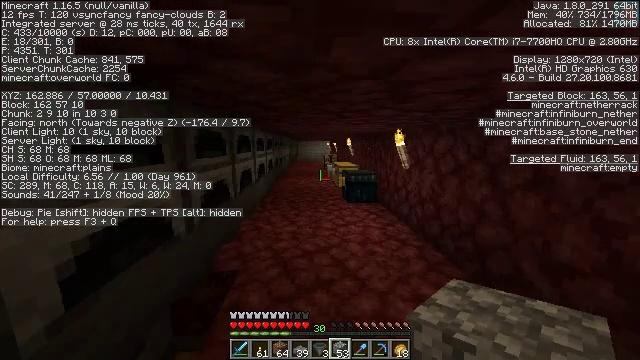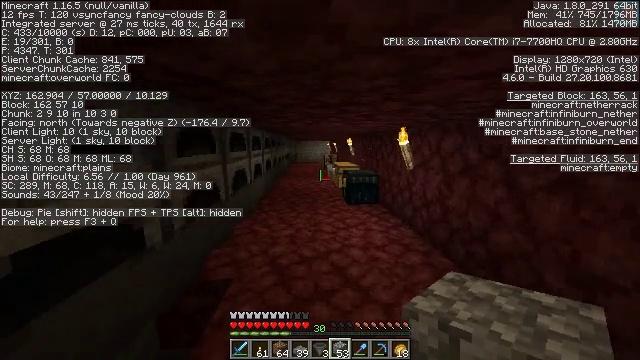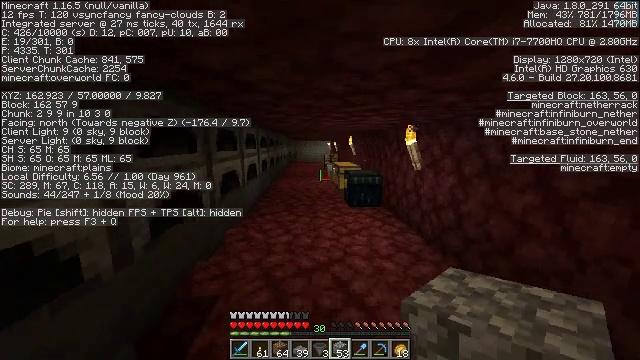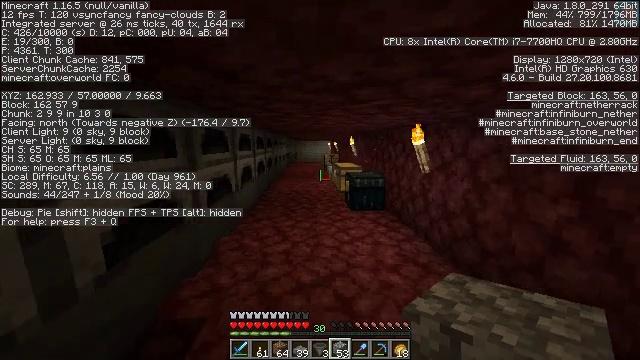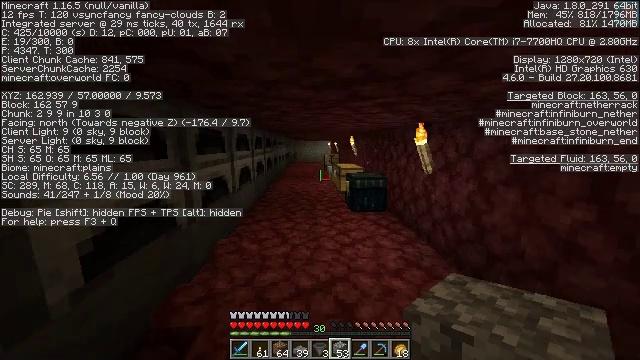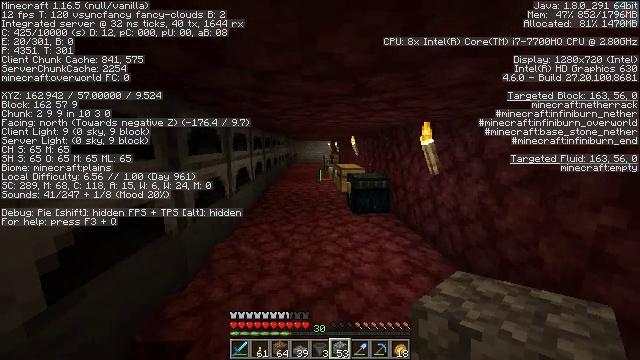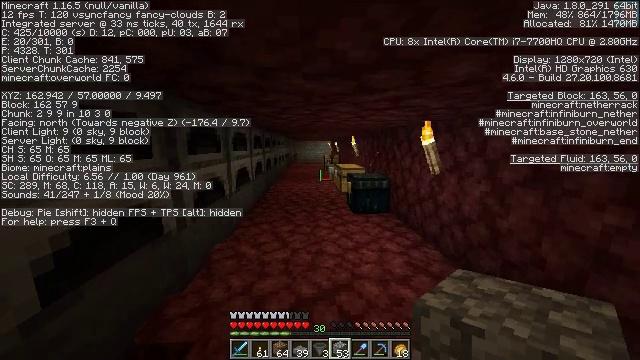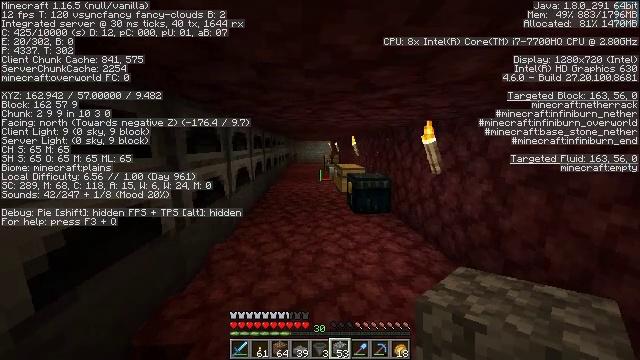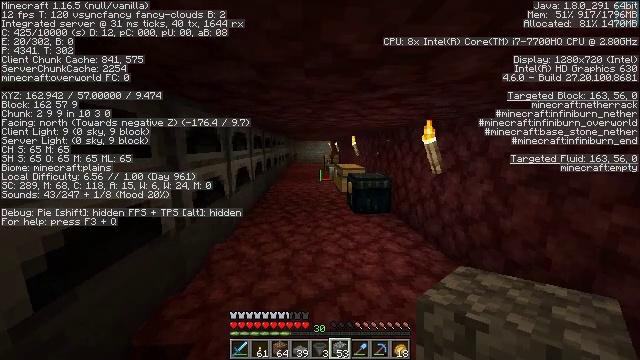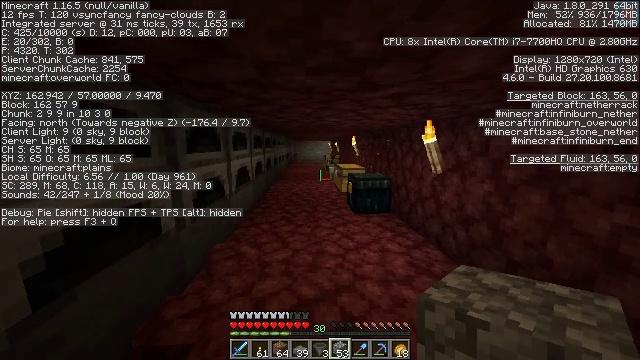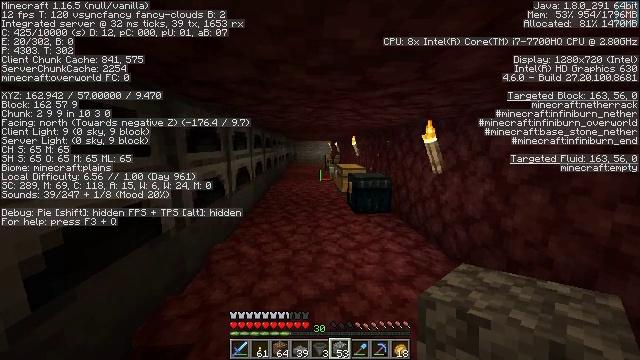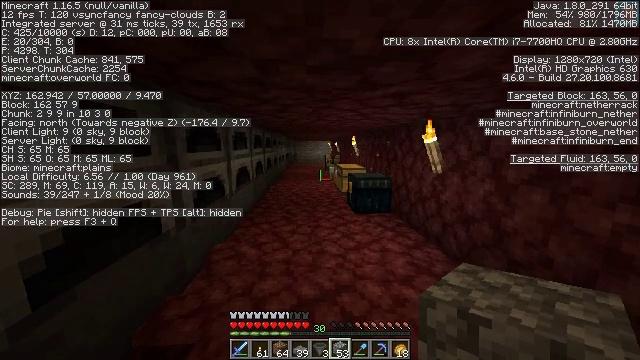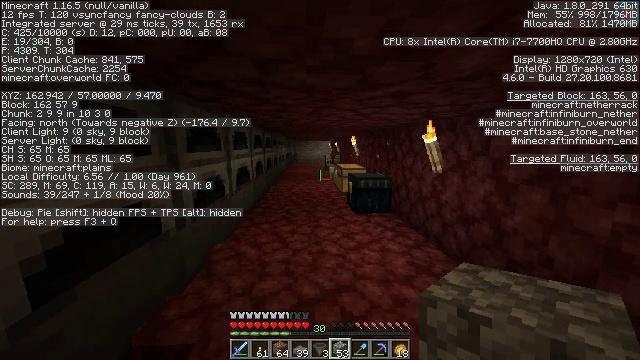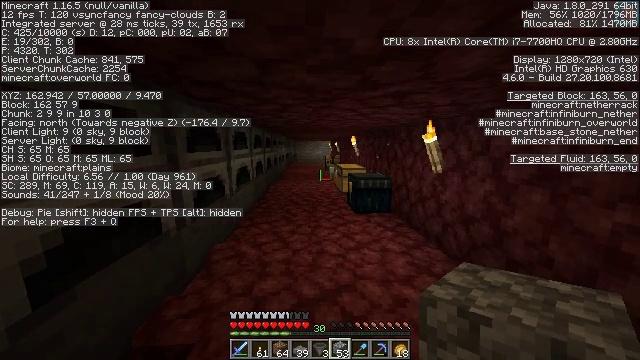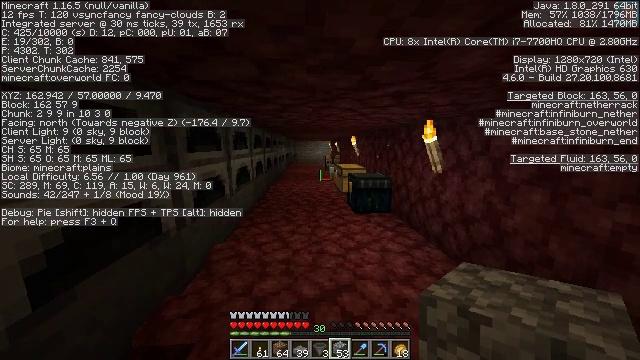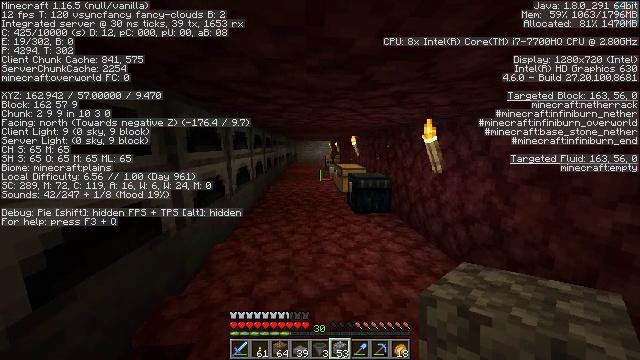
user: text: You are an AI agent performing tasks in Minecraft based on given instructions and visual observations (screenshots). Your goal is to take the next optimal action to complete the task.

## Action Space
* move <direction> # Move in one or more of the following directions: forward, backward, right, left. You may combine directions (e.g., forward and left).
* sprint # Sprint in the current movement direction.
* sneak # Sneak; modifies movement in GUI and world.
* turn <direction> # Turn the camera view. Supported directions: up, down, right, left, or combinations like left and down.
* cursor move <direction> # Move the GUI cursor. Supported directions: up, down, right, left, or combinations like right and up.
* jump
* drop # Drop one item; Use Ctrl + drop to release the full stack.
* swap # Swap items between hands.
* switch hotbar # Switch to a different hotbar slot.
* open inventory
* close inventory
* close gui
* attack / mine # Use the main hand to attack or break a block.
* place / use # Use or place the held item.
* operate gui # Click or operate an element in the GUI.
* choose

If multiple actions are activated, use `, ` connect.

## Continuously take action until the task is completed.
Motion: motion action
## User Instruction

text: Use the crafting table to create an observer.
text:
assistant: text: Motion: move forward
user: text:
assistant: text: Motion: move forward
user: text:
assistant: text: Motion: no_op
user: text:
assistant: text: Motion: no_op
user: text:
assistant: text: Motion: no_op
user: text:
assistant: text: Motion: no_op
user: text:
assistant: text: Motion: no_op
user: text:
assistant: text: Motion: no_op
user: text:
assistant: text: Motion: no_op
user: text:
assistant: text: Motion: no_op
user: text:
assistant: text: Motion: no_op
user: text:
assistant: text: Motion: no_op
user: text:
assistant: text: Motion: no_op
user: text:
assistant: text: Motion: no_op
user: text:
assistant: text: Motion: no_op
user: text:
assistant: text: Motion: no_op
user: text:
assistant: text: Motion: no_op
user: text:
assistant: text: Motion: no_op
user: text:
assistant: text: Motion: no_op
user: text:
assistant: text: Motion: no_op
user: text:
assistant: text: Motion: no_op
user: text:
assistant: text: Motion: no_op
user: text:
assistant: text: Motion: no_op
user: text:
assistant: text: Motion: no_op
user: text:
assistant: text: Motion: no_op
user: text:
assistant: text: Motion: no_op
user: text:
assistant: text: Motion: no_op
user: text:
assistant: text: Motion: no_op
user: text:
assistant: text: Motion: no_op
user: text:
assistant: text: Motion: no_op